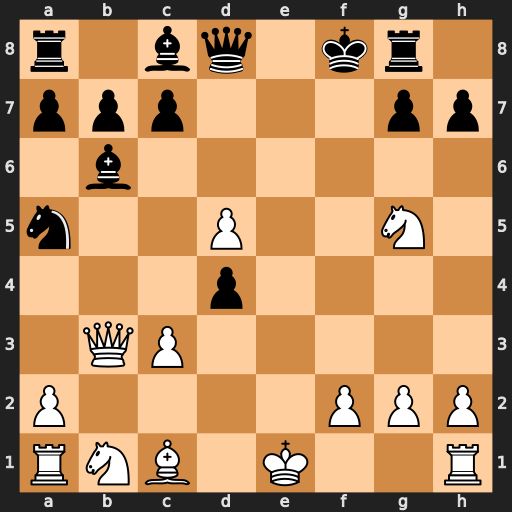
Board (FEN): r1bq1kr1/ppp3pp/1b6/n2P2N1/3p4/1QP5/P4PPP/RNB1K2R
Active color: w
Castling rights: KQ
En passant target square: -
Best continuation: Ba3+ Ke8 Qb5+